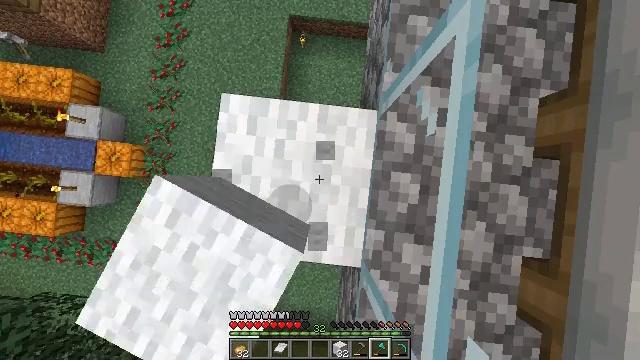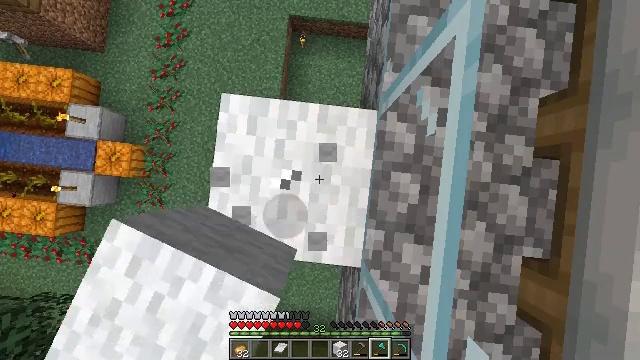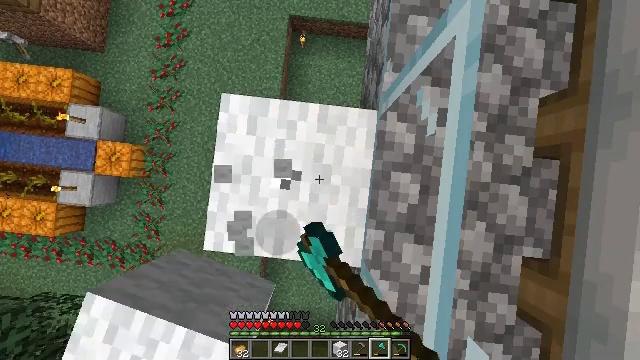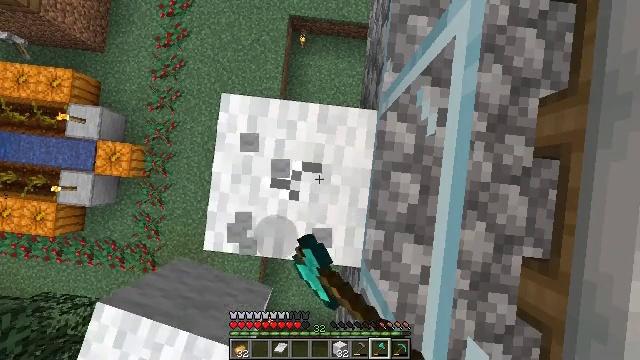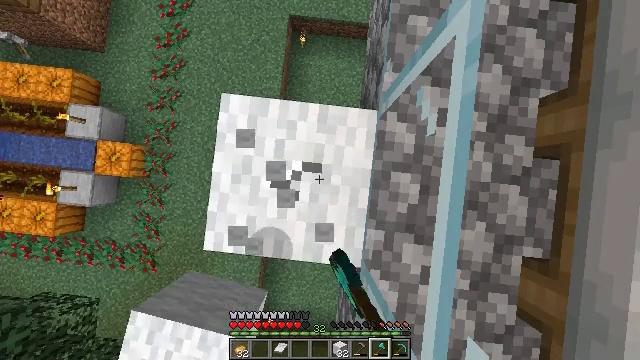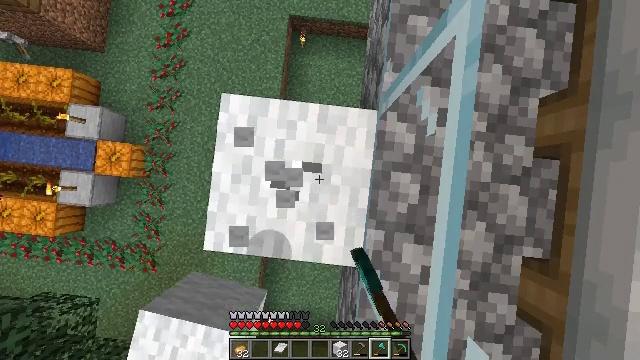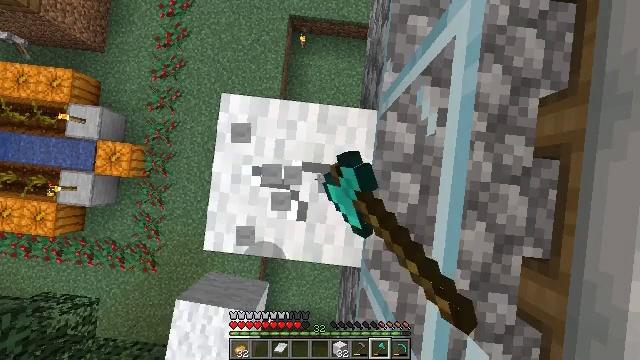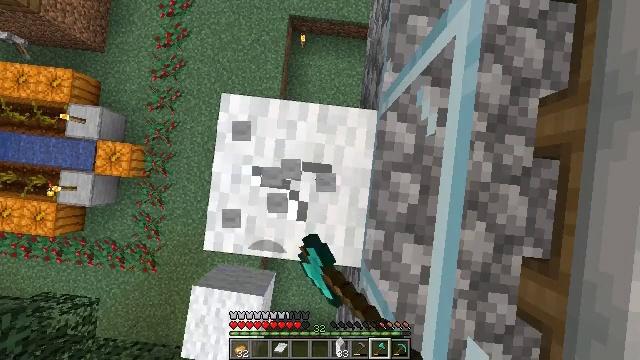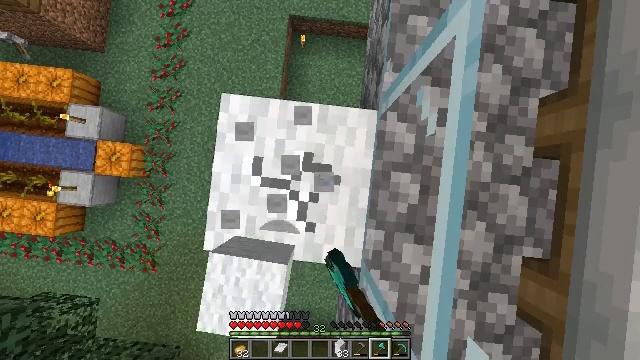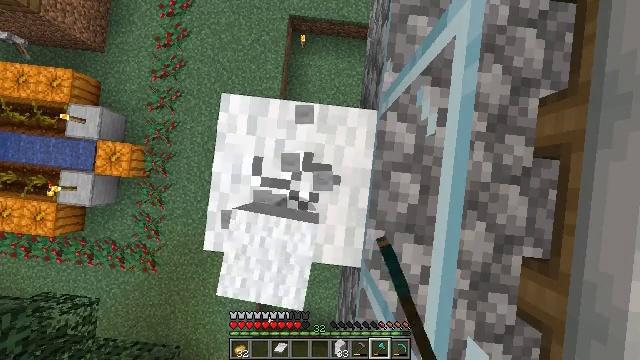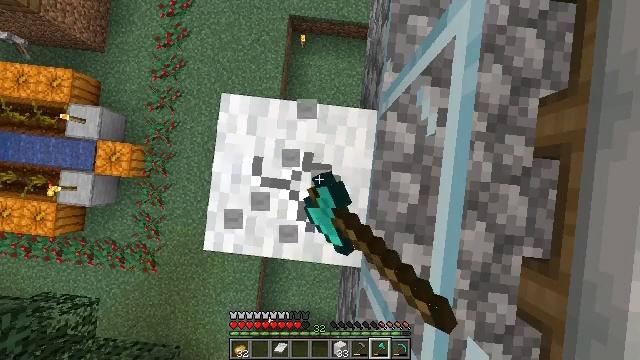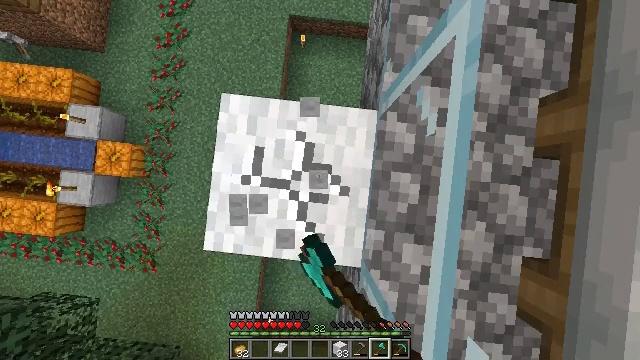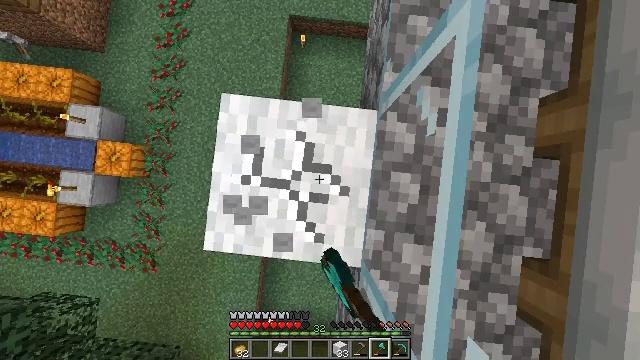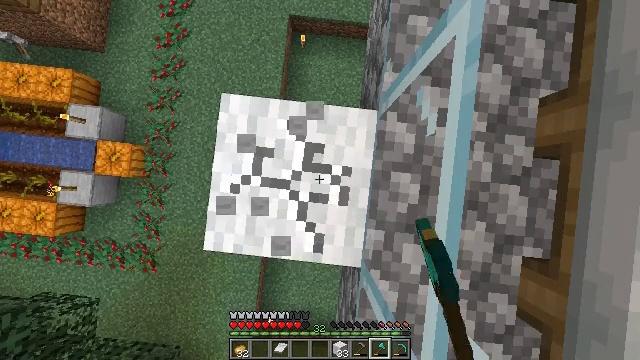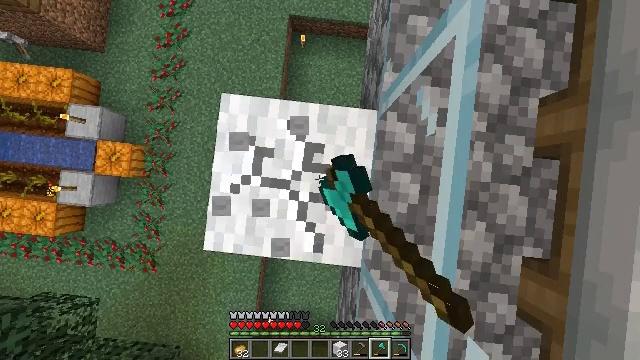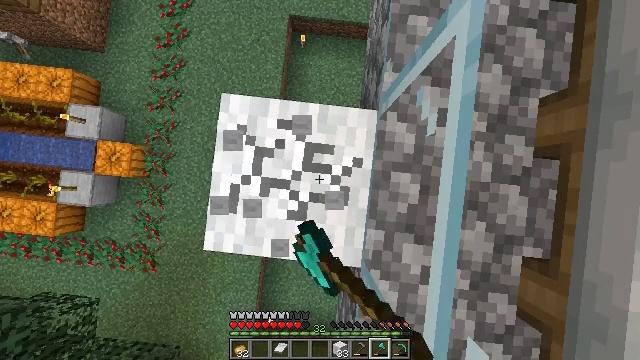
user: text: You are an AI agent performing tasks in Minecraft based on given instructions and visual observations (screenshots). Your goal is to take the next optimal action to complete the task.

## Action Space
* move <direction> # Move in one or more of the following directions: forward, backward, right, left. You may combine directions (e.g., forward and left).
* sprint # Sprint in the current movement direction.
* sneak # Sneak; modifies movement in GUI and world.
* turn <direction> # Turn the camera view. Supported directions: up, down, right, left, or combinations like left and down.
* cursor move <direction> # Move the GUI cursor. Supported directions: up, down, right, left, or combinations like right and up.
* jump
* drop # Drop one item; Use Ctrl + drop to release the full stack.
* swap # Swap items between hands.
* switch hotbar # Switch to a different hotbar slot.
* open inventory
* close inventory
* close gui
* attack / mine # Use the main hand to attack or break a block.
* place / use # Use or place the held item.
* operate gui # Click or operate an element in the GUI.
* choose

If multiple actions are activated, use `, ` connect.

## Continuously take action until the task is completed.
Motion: motion action
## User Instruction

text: Attack the white wool to collect it.
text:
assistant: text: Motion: attack / mine
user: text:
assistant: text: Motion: attack / mine
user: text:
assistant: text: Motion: attack / mine
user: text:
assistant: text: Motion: attack / mine
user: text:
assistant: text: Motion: attack / mine
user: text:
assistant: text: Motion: attack / mine
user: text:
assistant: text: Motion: attack / mine
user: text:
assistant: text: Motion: attack / mine
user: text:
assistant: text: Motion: attack / mine
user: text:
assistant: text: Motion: attack / mine
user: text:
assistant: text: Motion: attack / mine
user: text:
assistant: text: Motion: attack / mine
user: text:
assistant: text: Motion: attack / mine
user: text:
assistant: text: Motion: attack / mine
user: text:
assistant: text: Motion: attack / mine
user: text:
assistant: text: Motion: attack / mine
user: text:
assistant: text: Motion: attack / mine
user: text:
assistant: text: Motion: attack / mine
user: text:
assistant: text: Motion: attack / mine
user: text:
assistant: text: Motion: attack / mine
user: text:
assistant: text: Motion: attack / mine
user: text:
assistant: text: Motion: attack / mine
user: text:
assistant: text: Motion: attack / mine
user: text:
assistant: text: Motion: attack / mine
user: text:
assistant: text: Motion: attack / mine
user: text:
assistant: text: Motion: attack / mine
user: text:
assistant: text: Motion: attack / mine
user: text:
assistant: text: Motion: attack / mine
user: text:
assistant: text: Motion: attack / mine
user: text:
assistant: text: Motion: attack / mine